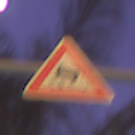
Verkehrszeichen: SchleuderOderRutschgefahr
Umgebung: Outdoor, Urban
Tageszeit: Night
Wetter: Clear
Licht: Artificial
Jahreszeit: NotSpecified
Kontrast: HighContrast